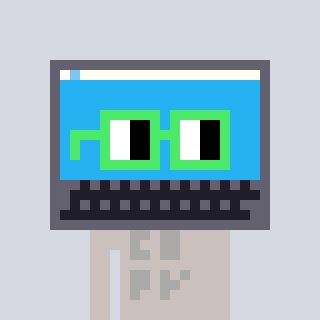
a pixel art character with square light green glasses, a laptop-shaped head and a foggrey-colored body on a cool background